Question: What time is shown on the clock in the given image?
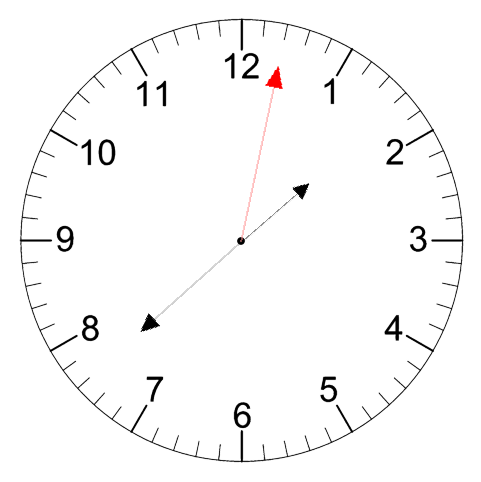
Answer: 01:38:02